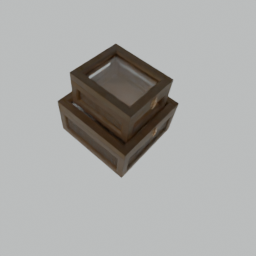
Label: tools